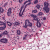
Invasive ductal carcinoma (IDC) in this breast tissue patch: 0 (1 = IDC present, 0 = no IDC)